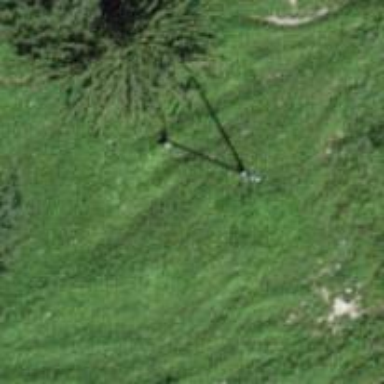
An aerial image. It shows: Power pole.